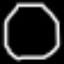
Label: octagon